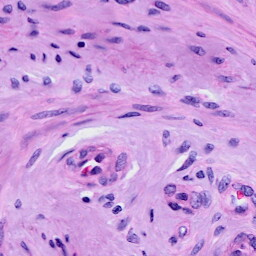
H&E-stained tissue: Cervix